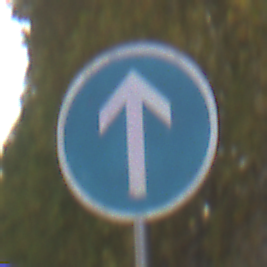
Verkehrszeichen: VorgeschriebeneFahrtrichtungGeradeaus
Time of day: MorningAfternoon
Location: Outdoor (Suburban)
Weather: PartlyCloudy
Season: NotSpecified
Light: Natural